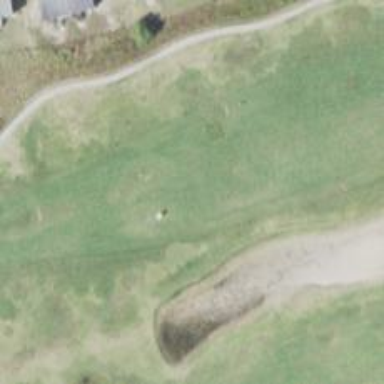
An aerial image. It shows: View of golf hole.